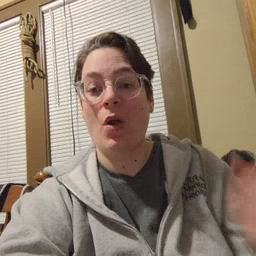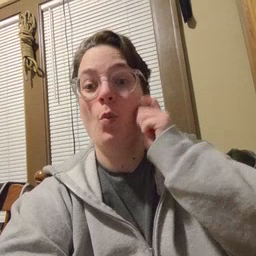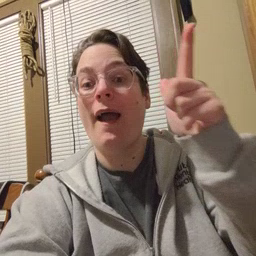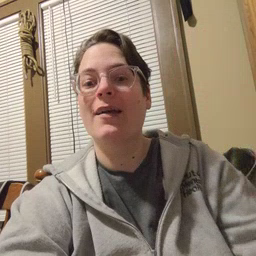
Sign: wake